Interaction volume radius: 10 \u00c5
Interaction volume height: 15 \u00c5
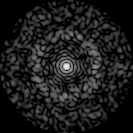
Disorder parameter: 0.8566